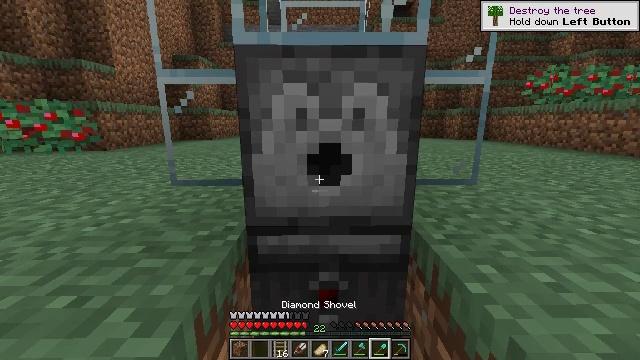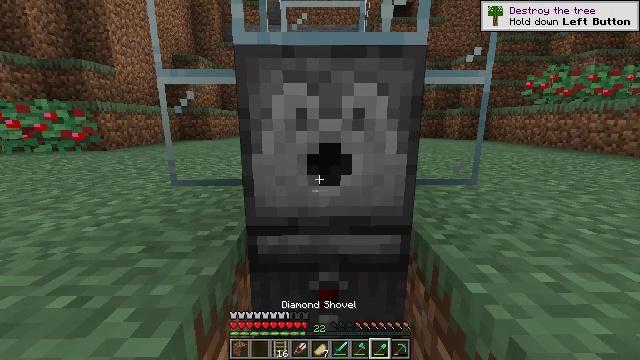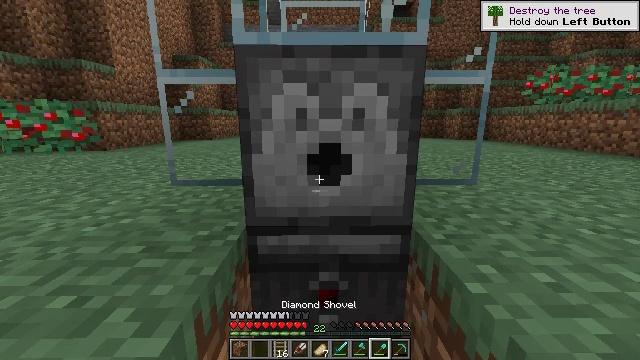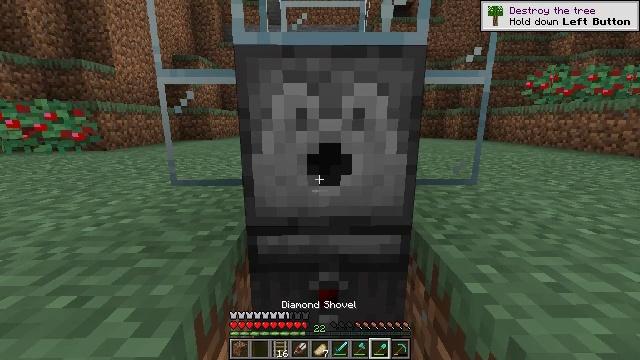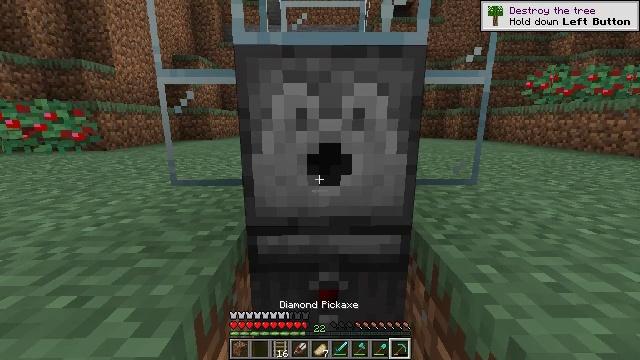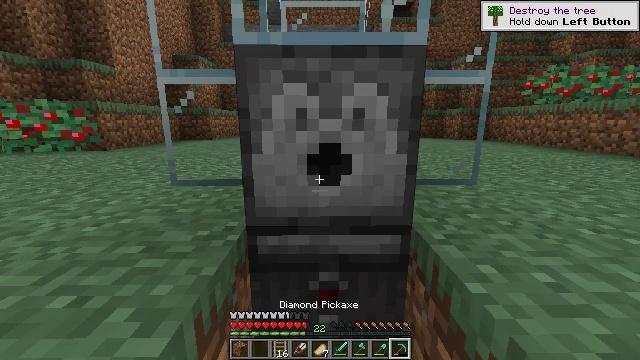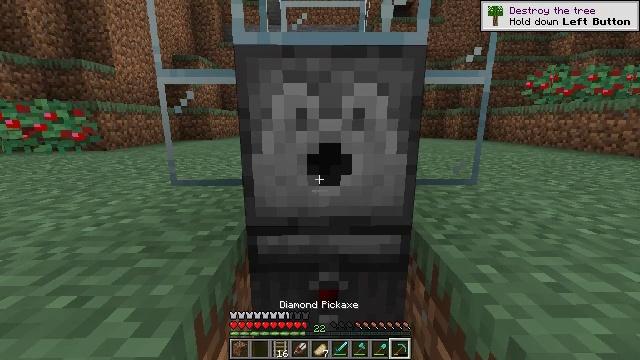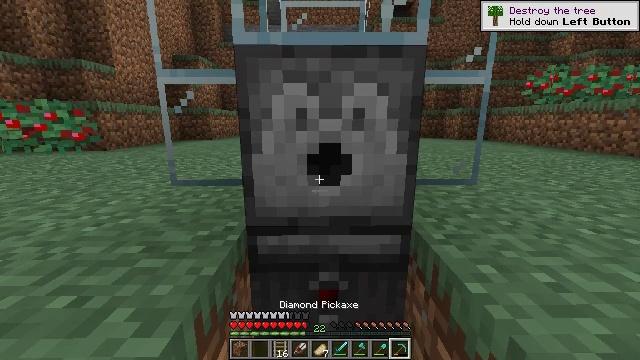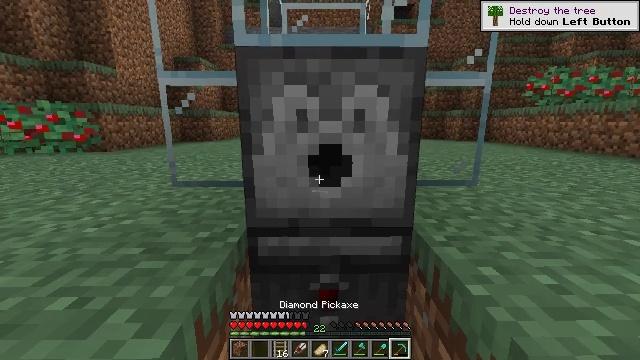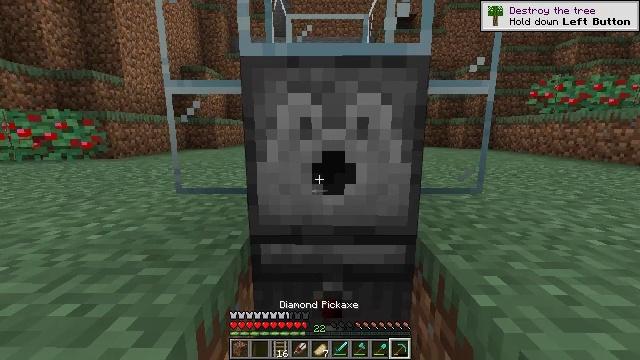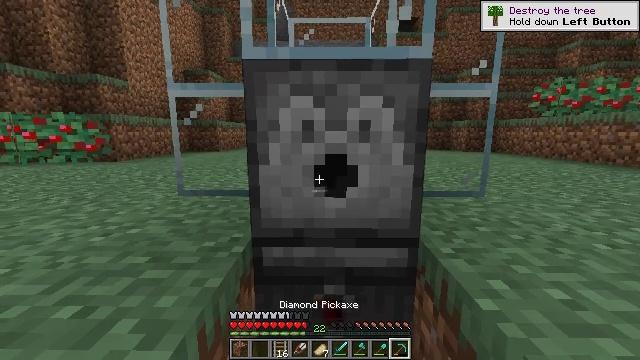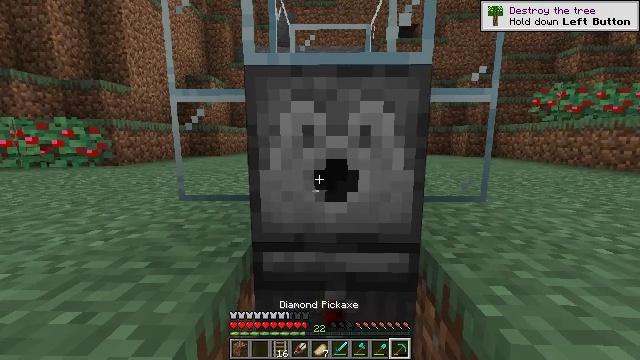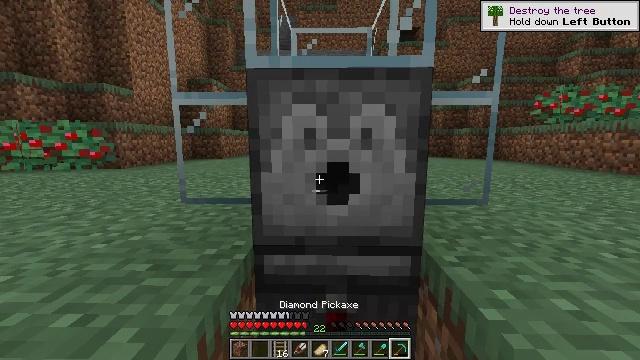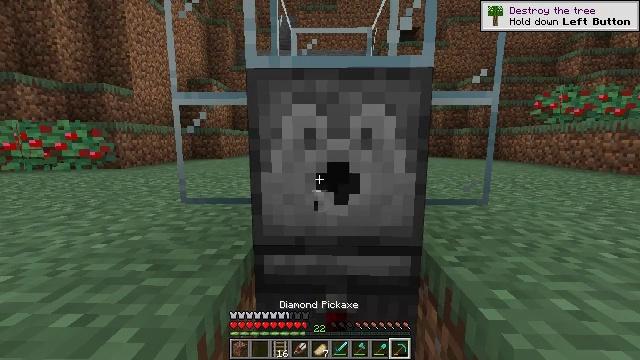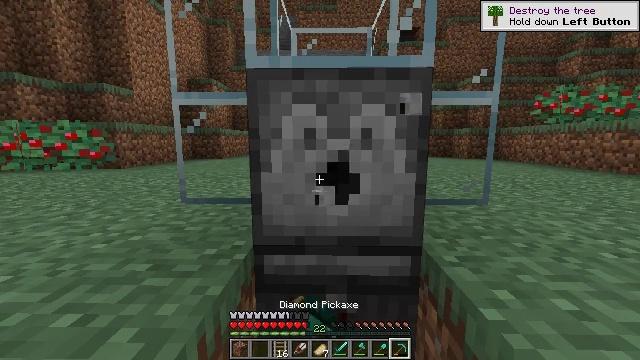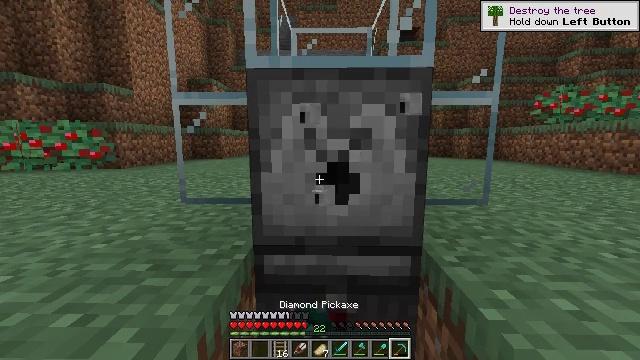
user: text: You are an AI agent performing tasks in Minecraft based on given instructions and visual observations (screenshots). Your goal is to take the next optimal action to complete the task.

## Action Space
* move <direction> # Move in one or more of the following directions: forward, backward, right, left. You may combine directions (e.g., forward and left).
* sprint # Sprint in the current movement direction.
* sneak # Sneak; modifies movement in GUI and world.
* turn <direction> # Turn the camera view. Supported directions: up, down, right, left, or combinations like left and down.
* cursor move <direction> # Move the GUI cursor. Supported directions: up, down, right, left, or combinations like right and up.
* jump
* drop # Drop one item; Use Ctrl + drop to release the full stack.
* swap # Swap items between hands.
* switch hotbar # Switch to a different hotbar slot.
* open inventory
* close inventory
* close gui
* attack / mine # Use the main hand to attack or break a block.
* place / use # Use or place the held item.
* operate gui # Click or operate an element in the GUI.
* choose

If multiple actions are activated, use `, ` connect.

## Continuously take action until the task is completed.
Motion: motion action
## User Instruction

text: Mine the dispenser.
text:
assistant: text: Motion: no_op
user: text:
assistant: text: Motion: no_op
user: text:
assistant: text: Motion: no_op
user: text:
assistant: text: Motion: no_op
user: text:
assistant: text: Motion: no_op
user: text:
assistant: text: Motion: no_op
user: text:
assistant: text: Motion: no_op
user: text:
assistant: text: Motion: no_op
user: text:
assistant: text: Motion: turn up
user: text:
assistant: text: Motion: no_op
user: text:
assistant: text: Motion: turn up
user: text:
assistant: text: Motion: no_op
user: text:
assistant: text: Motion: attack / mine
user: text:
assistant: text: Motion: attack / mine
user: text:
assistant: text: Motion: attack / mine
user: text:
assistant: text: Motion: attack / mine
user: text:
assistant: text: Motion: attack / mine
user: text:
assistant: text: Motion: attack / mine
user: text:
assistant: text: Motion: attack / mine
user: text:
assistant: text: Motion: attack / mine
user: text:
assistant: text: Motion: attack / mine
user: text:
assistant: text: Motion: attack / mine
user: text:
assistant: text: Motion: attack / mine
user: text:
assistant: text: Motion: attack / mine
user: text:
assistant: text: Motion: no_op
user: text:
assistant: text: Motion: no_op
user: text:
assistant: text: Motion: no_op
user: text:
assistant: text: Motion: no_op
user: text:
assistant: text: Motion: no_op
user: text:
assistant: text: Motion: no_op